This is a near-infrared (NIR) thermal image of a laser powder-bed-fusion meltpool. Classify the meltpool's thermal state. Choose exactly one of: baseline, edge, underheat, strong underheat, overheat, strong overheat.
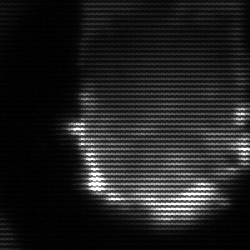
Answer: baseline